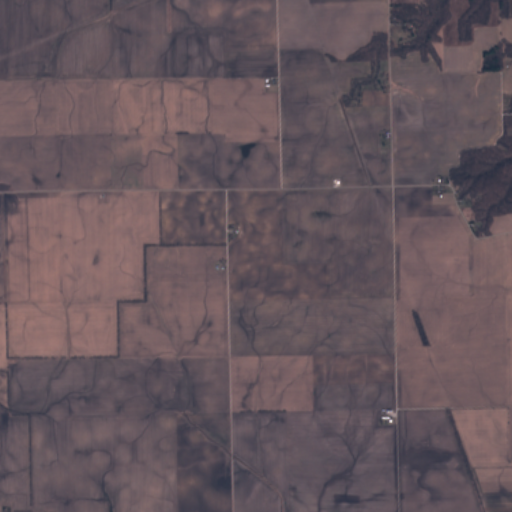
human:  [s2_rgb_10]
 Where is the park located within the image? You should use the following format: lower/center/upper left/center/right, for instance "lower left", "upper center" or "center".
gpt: There is no park in the image.